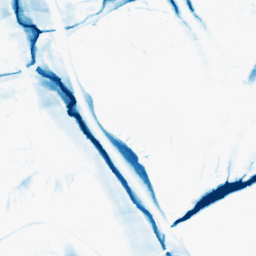
Category: morphological
Decomposition family: morphological_ellipse
Decomposition parameters: operation: closing
width: 20
height: 50
Upsampling method: cubic_mitchell
Upsampling parameters: scale: 8
Upsampling scale: 8